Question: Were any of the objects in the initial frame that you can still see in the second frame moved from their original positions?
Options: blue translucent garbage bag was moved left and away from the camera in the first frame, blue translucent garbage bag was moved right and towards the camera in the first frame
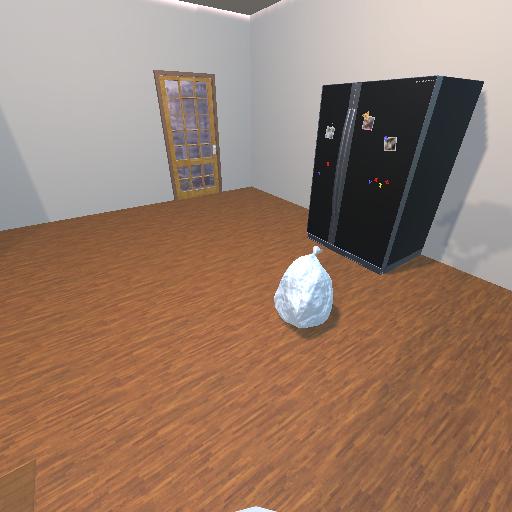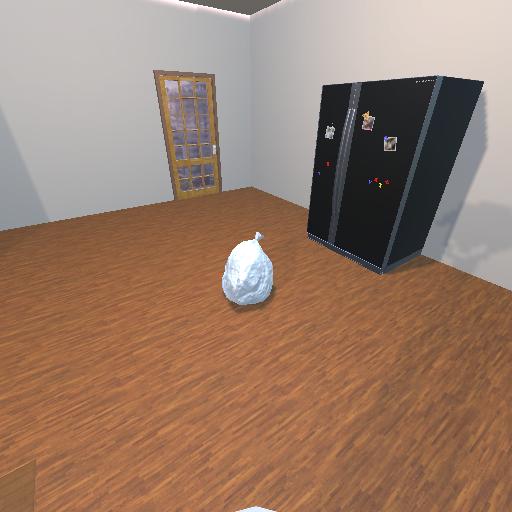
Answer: blue translucent garbage bag was moved left and away from the camera in the first frame